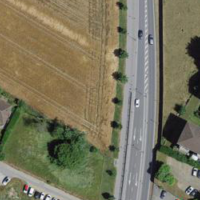
EUNIS habitat code: 25
Species observed at this site:
Halictus scabiosae
Osmia bicornis